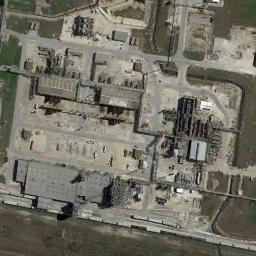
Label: industrial_area